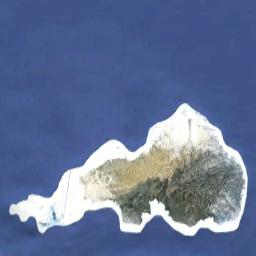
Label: island